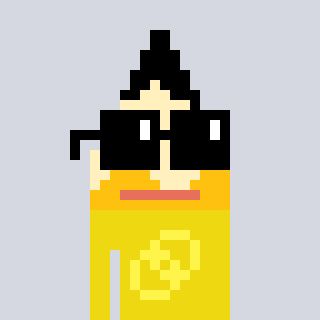
a pixel art character with square black sunglasses, a pencil-shaped head and a yellow-colored body on a cool background